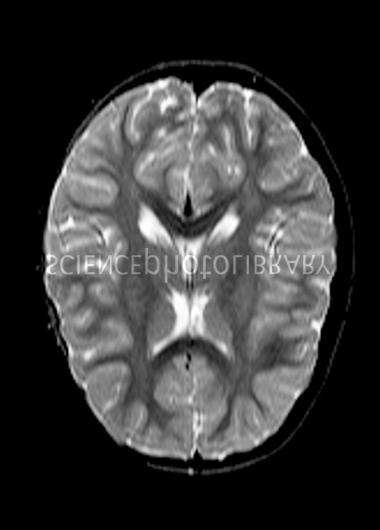
Label: notumor